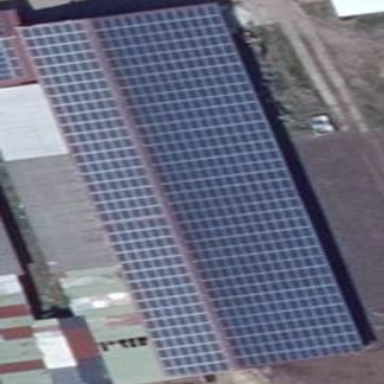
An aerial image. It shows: Building equipped with small solar photovoltaic panel for generating electricity.